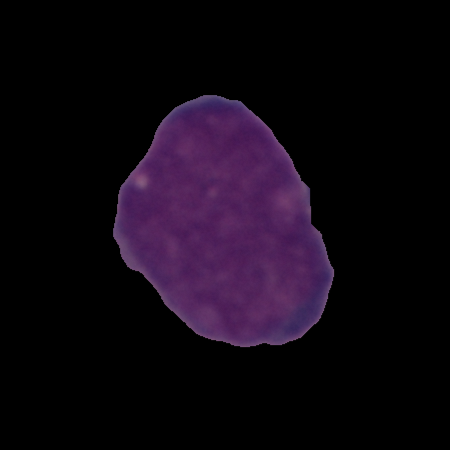
Label: cancer